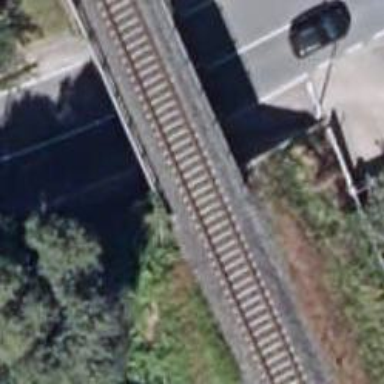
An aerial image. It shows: Railway bridge.